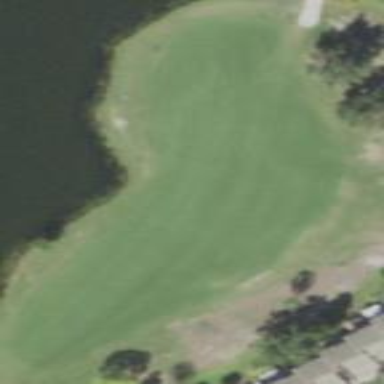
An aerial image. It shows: Golf fairway surrounded by grass.